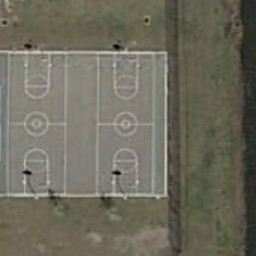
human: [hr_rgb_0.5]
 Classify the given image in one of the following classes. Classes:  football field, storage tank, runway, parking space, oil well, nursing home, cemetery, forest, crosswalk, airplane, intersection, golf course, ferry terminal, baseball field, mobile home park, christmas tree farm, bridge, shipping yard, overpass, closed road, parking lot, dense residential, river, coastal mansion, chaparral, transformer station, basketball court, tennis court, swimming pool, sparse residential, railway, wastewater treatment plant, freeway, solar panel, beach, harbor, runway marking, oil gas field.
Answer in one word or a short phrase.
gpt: basketball court